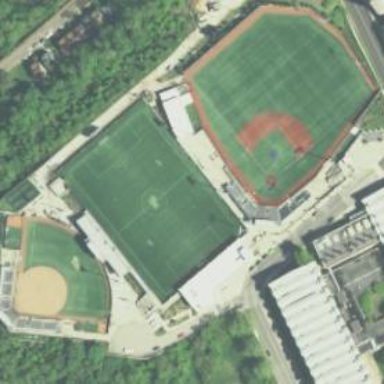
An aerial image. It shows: Baseball pitch with artificial turf for leisure and sports activities.